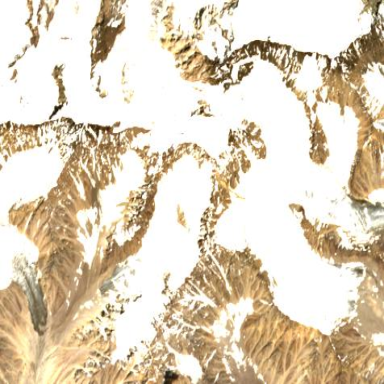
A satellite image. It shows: Stunning view of glacier.